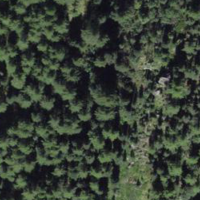
EUNIS habitat code: 44
Species observed at this site:
Arnica montana